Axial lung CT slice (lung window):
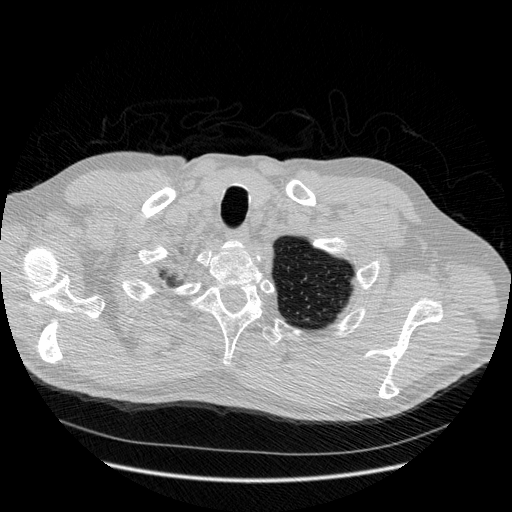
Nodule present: no